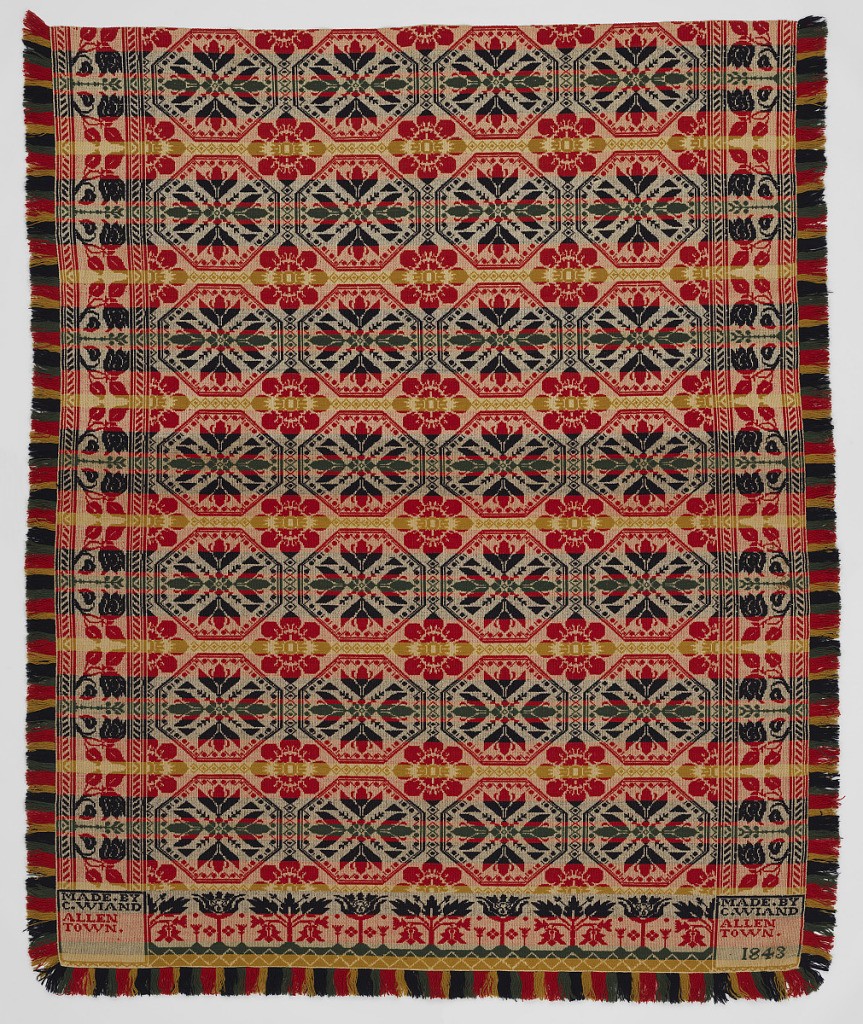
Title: Coverlet
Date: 1843
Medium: wool, cotton
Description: Coverlet has a design of flowers in octagons covering the central field with a tree and floral vine border. Colors are red, dark blue, green and yellow. Woven inscription reads: "Made by C. Wiand Allentown 1843."